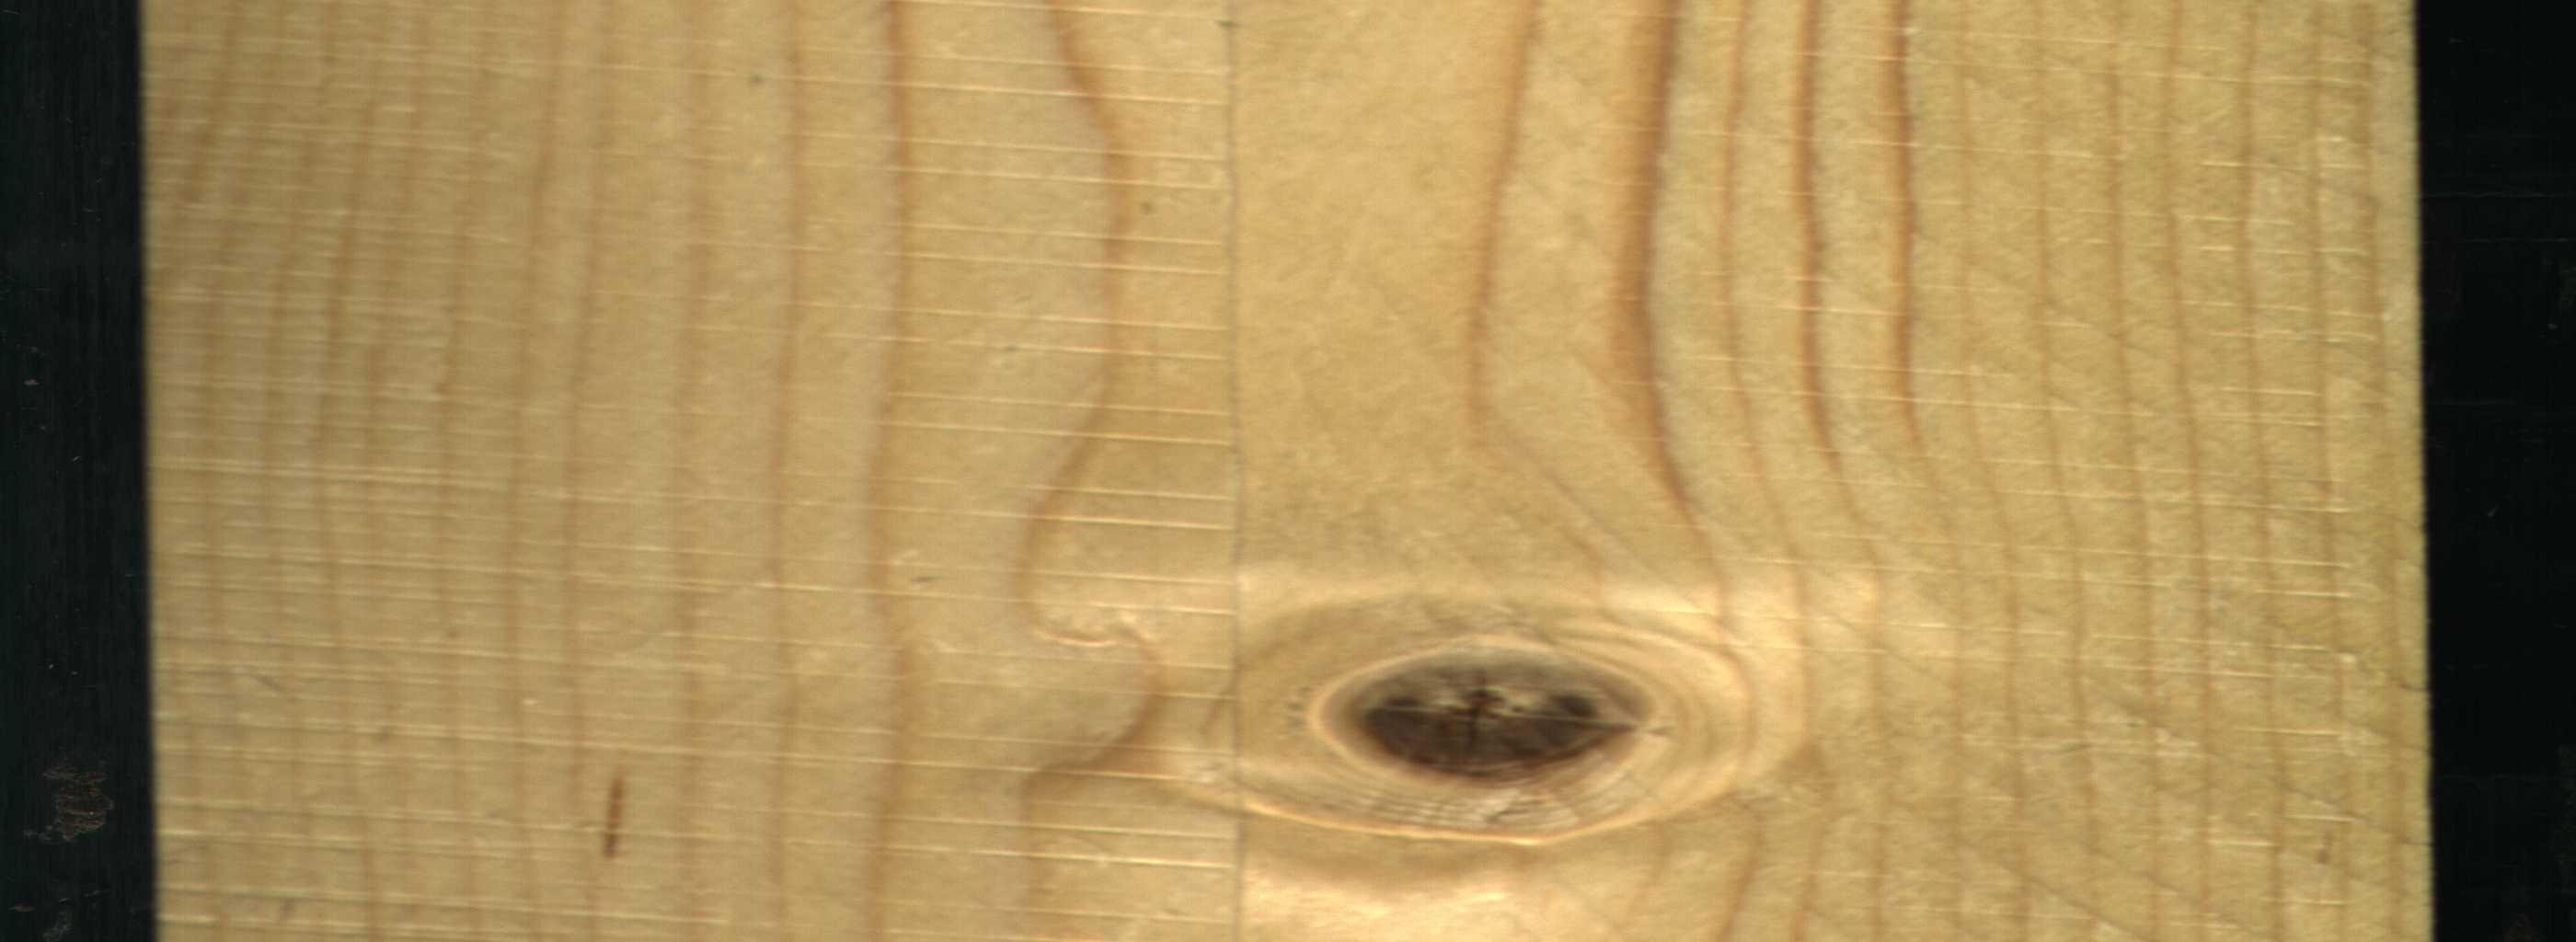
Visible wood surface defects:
resin
Live_Knot